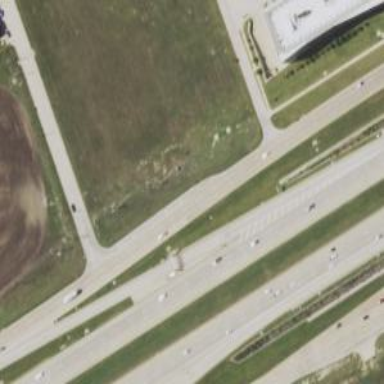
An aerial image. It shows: Secondary road with frontage road.